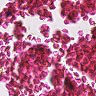
Metastatic tissue present: no